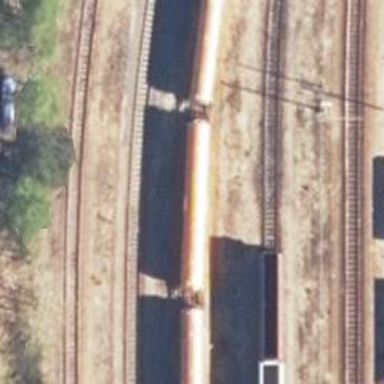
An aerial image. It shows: Railway yard.